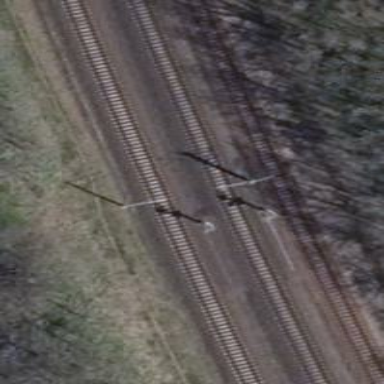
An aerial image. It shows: Railway signal.